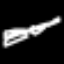
Label: squiggle